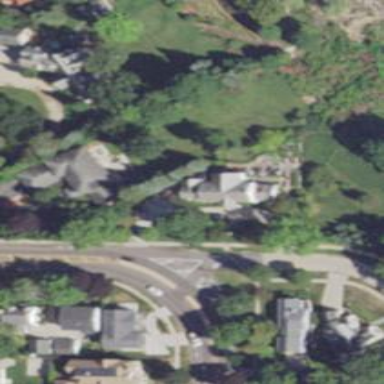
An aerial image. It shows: Residential road with separate sidewalk.